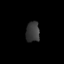
Tissue: lung
Cell type: Epithelial cells
Senescence score: 0.2252
Nuclear area (px): 275
Mean DAPI intensity: 56.753